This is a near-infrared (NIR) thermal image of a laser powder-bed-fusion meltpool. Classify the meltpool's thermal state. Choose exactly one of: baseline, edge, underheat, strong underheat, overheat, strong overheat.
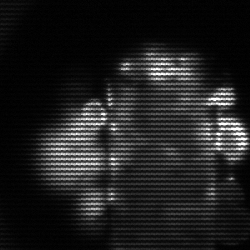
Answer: strong underheat